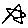
Label: star